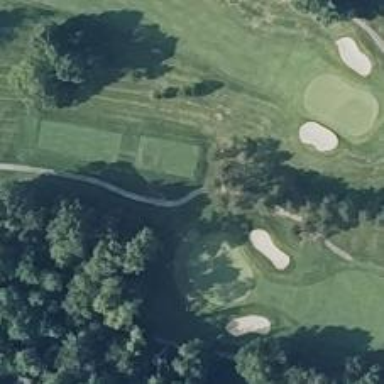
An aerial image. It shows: Well-maintained path used for golfing.